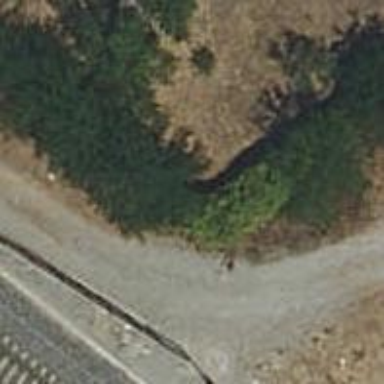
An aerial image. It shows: Hedge barrier.